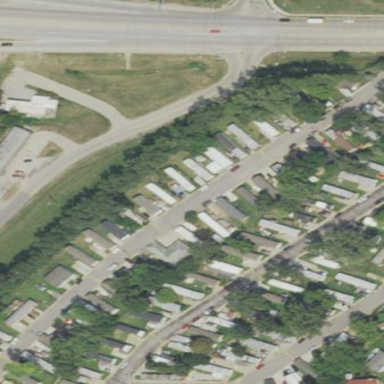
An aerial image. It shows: Residential area known as trailer park.